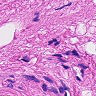
Metastatic tissue present: no